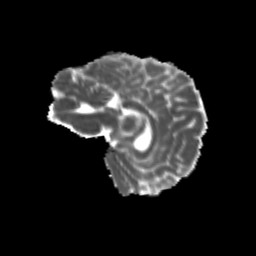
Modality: MD
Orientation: sagittal
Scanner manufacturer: siemens
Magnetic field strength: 3 T
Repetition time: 9.2 s
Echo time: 0.084 s